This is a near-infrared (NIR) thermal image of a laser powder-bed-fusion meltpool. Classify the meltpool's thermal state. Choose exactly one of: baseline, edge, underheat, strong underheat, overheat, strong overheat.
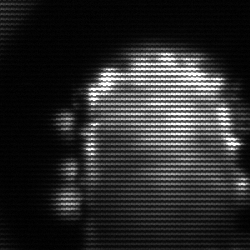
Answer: baseline